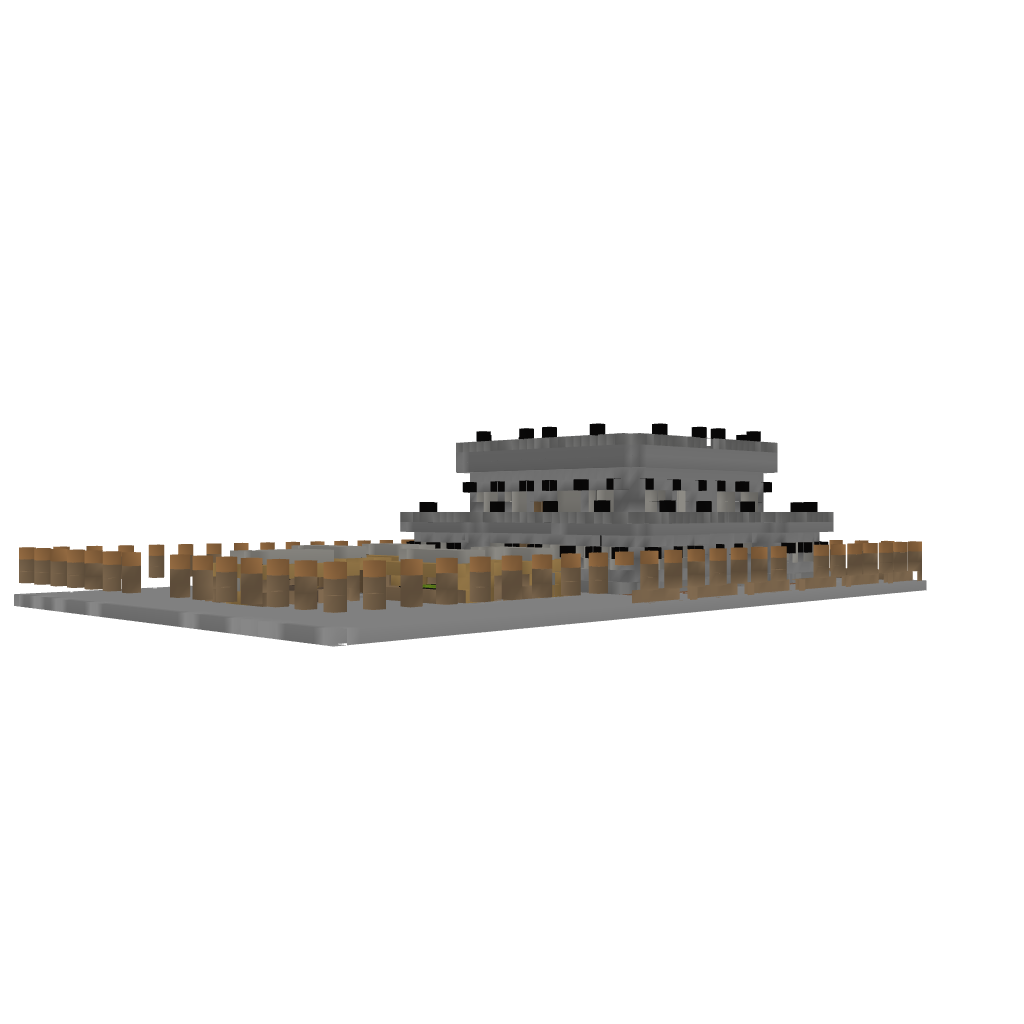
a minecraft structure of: big castle house